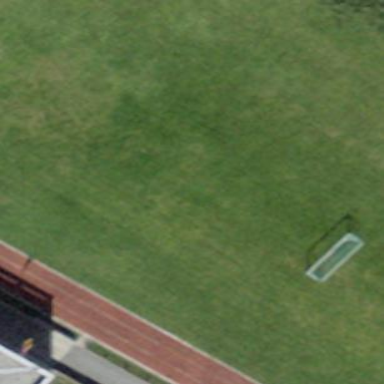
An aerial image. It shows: Soccer pitch for leisureland activities.